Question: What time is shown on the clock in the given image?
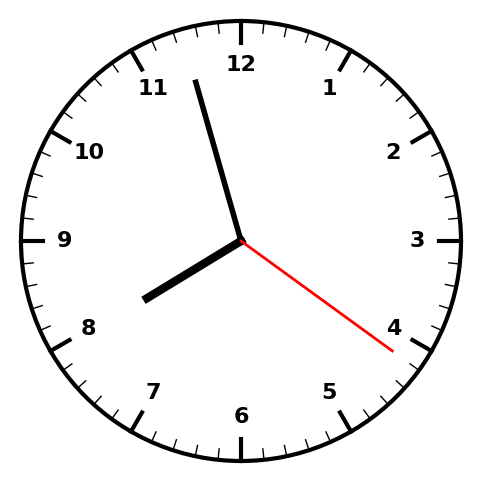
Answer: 07:57:21